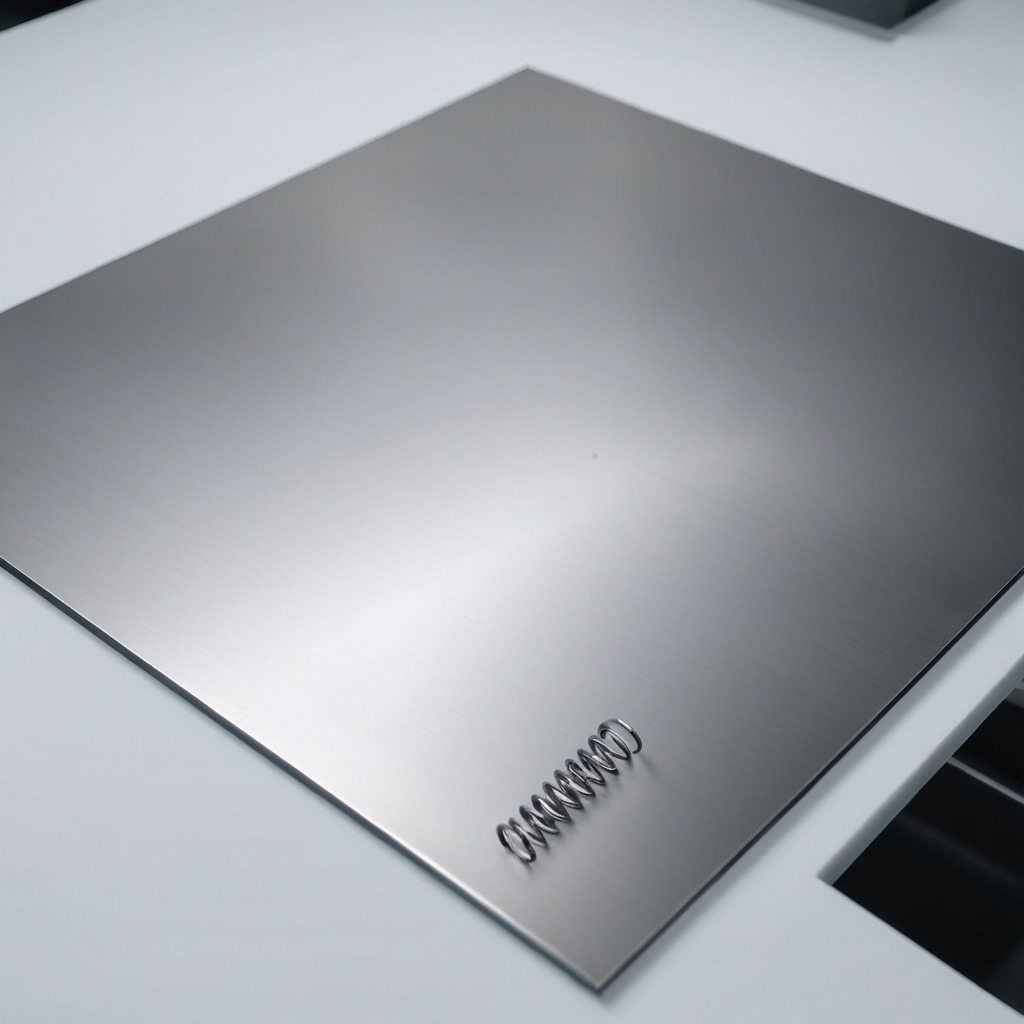
A coiled metal spring lies on a stainless steel table in a high-end prototyping lab.